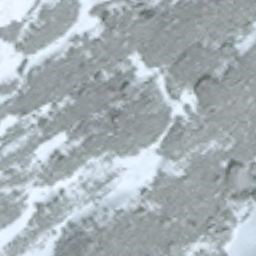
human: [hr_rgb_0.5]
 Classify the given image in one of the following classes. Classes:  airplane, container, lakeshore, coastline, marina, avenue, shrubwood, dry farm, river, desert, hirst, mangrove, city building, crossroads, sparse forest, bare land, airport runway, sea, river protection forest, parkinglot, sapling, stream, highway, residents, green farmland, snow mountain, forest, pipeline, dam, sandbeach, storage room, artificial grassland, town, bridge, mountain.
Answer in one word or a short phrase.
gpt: snow mountain